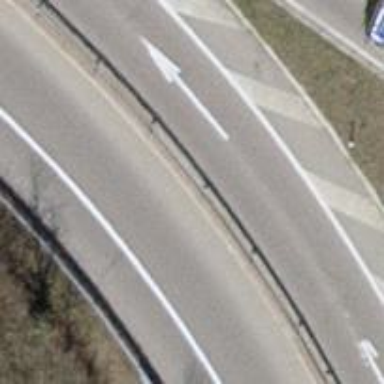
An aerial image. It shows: Asphalt motorway link.